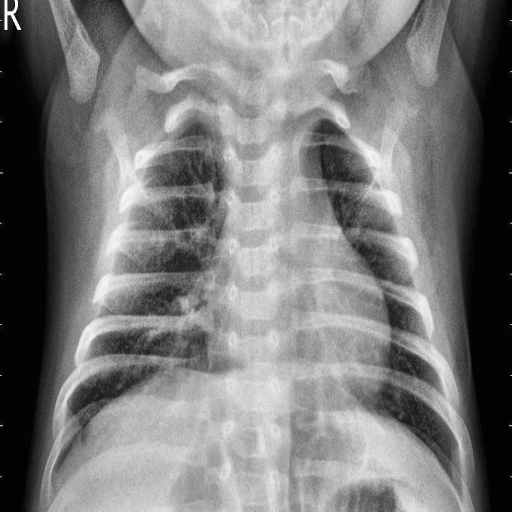
Finding: PNEUMONIA